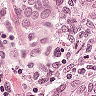
Metastatic tissue present: yes